Question: I am trying to auto-populate a text field based on the value of another input field.
The difference between other questions made in Stack Overflow, is:
- -
As showed in this picture:

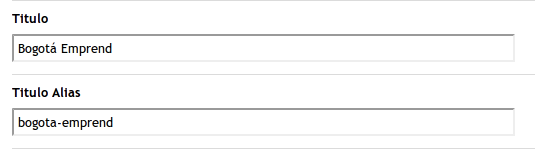
Answer: '''
$(document).on('ready', function(){
$('#titulo').keyup(function() {
var replacements = {"a":"a", "e":"e", "i":"i", "o":"o", "u":"u", "n":"n", " ":"-"};
val = $('#titulo').val().toLowerCase().split('');
$.each(val, function(i,e){val[i] = replacements[e] ? replacements[e] : e;});
$('#titulo-alias').val(val.join(''));
});
});
'''